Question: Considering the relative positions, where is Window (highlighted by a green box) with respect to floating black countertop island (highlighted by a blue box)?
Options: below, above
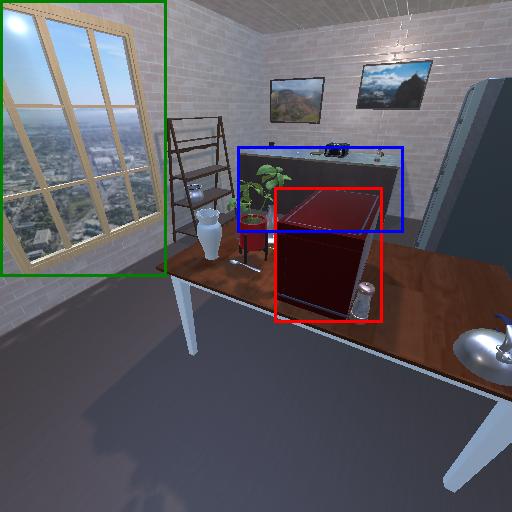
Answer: below